Question: I'm looking for suggestions on the best way to achieve a diagonal slash across a page which will sit behind the main content area.
I'd like to achieve this without images or additional markup and be able to control the angle of the slash which would be retained if the browser width changed.
I was originally thinking the ':after' pseudo selector could be used for this, though perhaps SVG would be a better option?
Rough design of slash in light gray:

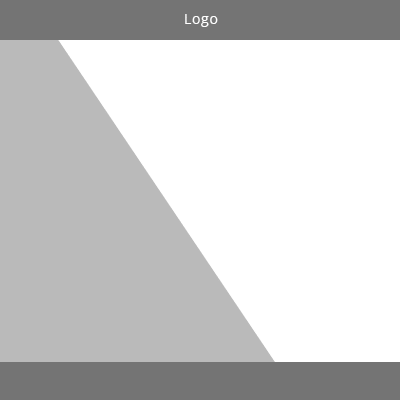
Answer: You can try using some borders in css3 here's a good example: <URL>.
See "Triangle Bottom Left".